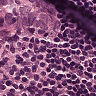
Metastatic tissue present: yes